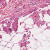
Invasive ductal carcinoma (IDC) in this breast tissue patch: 0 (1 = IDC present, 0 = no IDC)